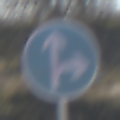
Verkehrszeichen: VorgeschriebeneFahrtrichtungGeradeausOderRechts
Umgebung: Outdoor, Nature
Tageszeit: MorningAfternoon
Wetter: PartlyCloudy
Licht: Natural
Jahreszeit: NotSpecified
Kontrast: HighContrast